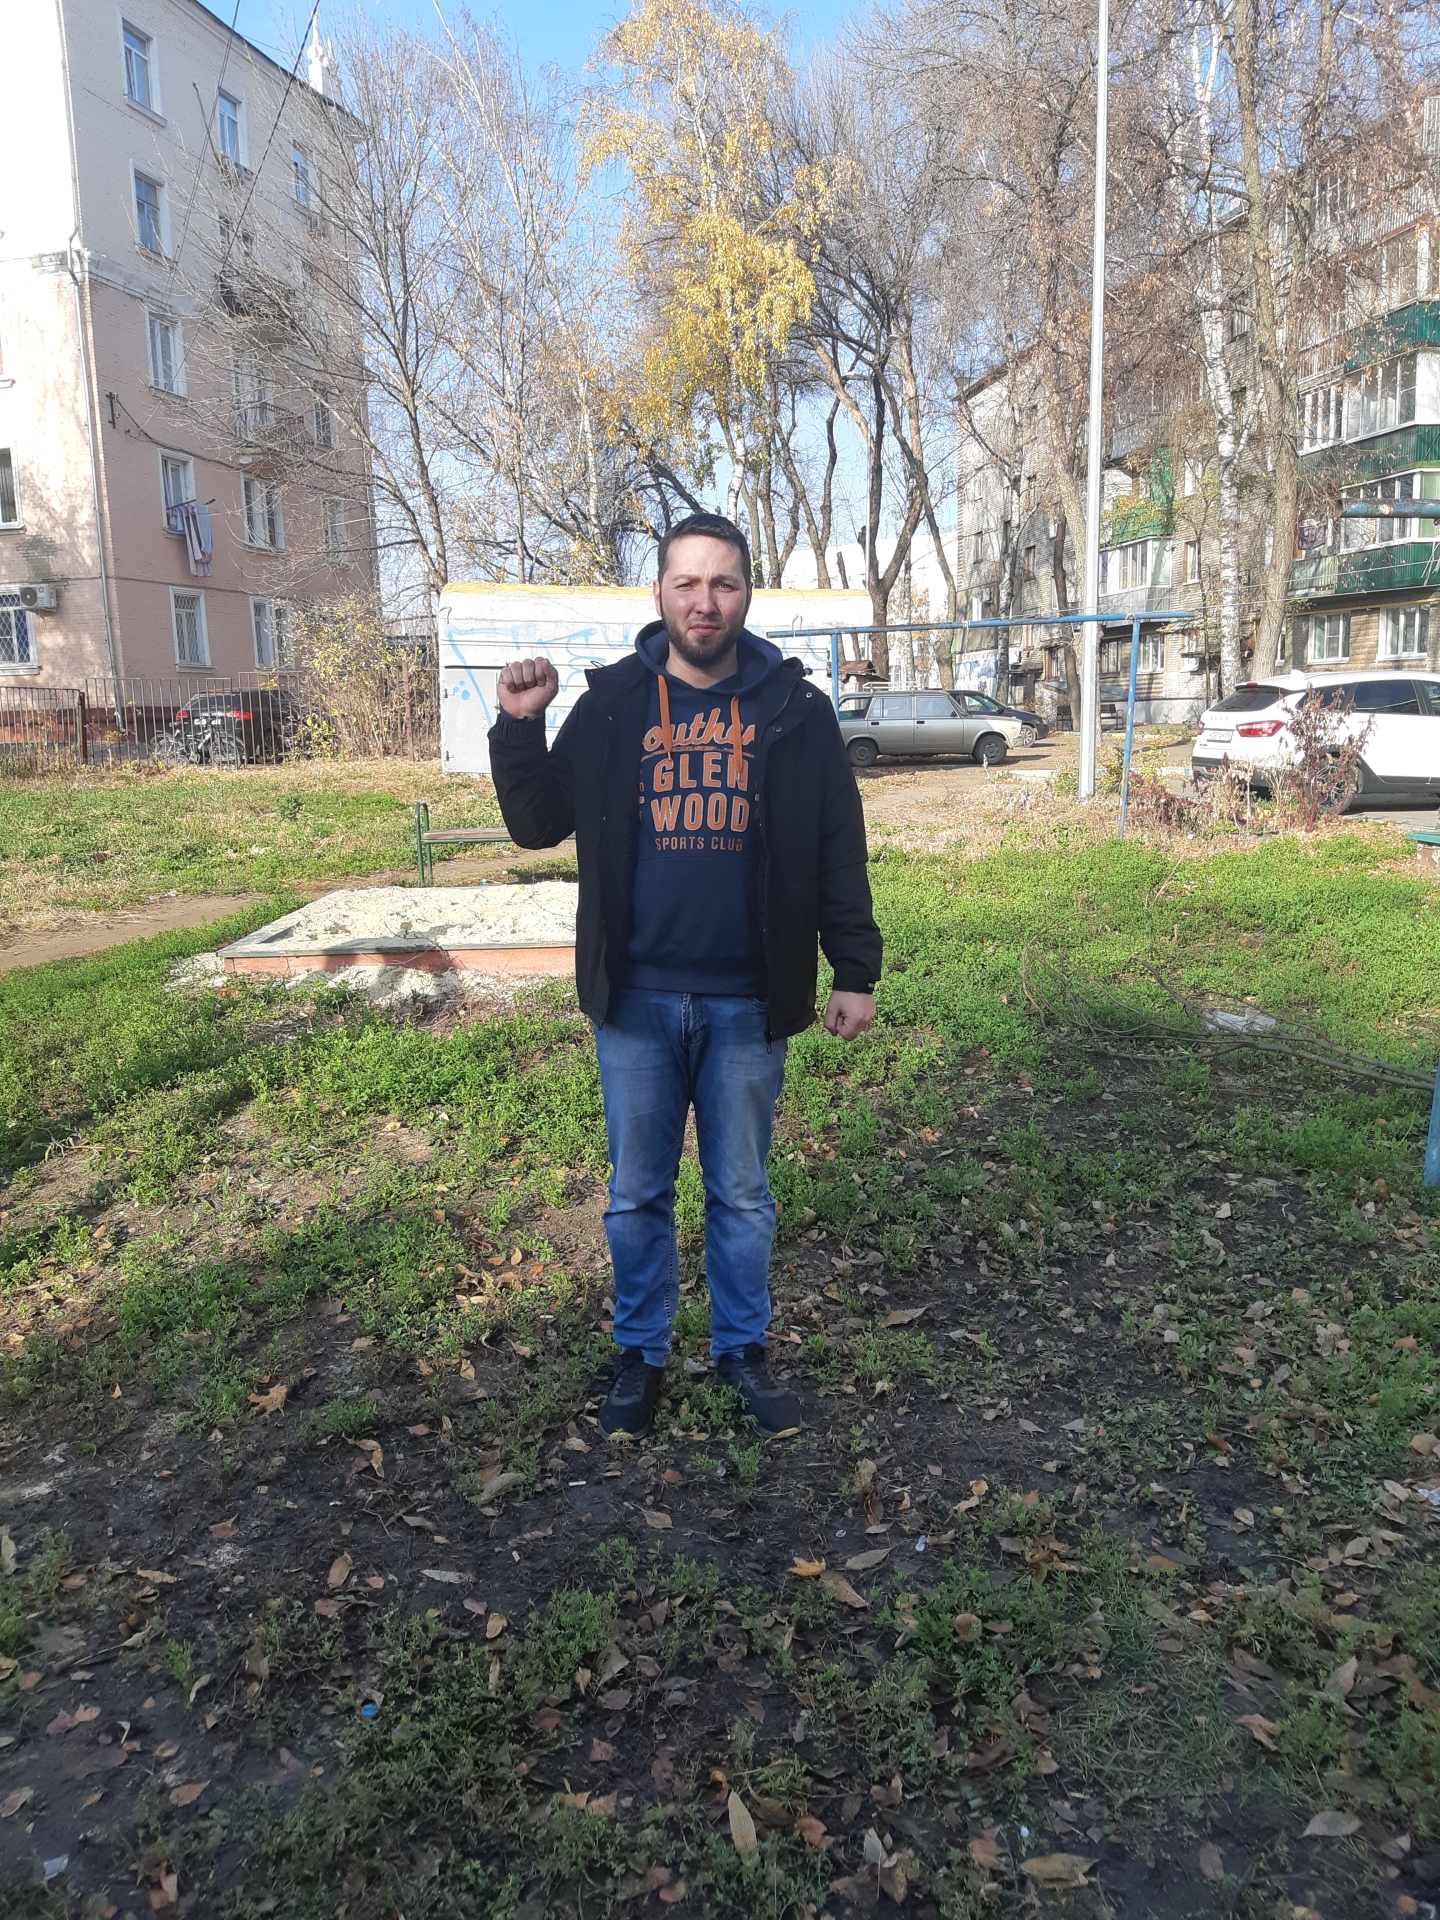
Label: clear